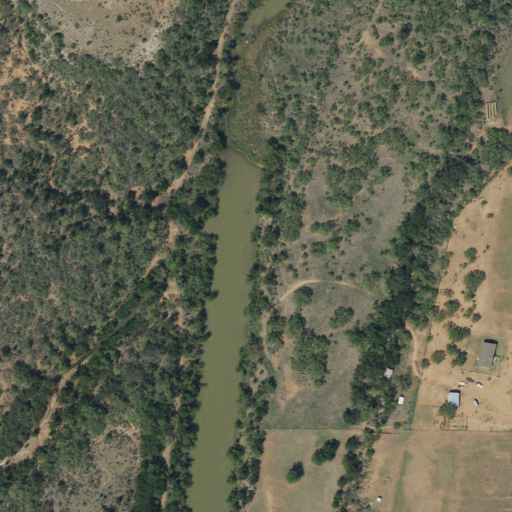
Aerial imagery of valley in Texas named Rough Hollow containing evergreen forest, shrub, grassland, open water, deciduous forest, pasture, mixed forest, and open development